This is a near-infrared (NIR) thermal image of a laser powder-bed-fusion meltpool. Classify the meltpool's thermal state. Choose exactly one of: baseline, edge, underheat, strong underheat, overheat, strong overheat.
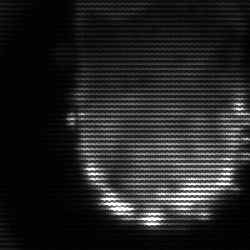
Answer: baseline